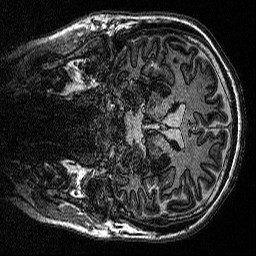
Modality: MP2RAGE
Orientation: coronal
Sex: male
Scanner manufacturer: siemens
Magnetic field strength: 3 T
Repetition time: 5 s
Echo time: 0.00292 s